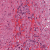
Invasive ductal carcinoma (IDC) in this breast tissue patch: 0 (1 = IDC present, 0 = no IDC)